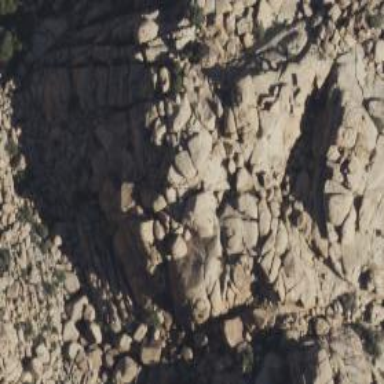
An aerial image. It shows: Natural cliff.